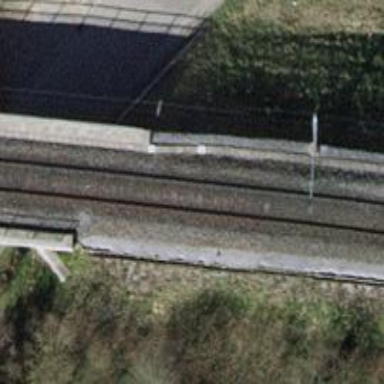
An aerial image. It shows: Bridge with single railway track electrified by contact line.